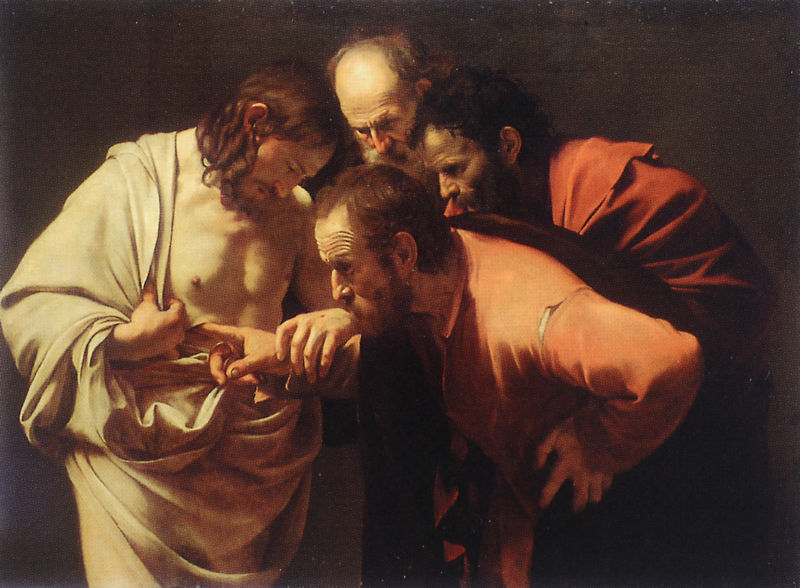
Titel: Der ungläubige Thomas
Künstler: Michelangelo Merisi da Caravaggio
Institution: Potsdam Sanssouci, Bildergalerie
Schlagwörter: dunkel, gemälde, haut, mann, schatten, weiß, wunde, braun, brust, finger, licht, männer, nase, zeichen, rot, tuch, alt, bart, bärte, gesichter, bibel, falten, ärmel, hände, öl, haare, realismus, locken, ohren, bauch, zeigen, kreuz, schnitt, loch, stirnfalten, untersuchung, tizian, staunen, betrachten, öffnung, christus, jesus, wundmal, jünger, neugier, verletzung, strecken, auferstehung, stecken, ärzte, anfassen, wunder, grübeln, gebete, wundmahl, wundern, penetrant, rem